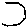
Label: hexagon